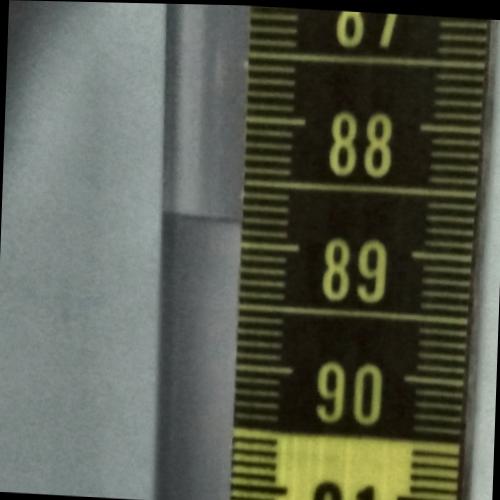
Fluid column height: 88.7 cm